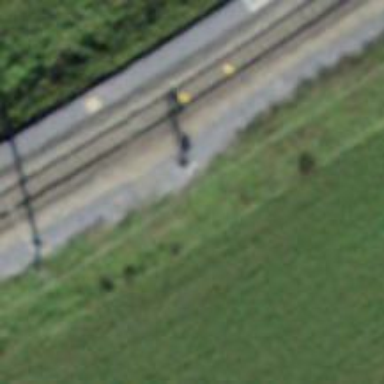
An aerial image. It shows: Power pole.